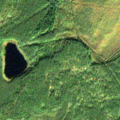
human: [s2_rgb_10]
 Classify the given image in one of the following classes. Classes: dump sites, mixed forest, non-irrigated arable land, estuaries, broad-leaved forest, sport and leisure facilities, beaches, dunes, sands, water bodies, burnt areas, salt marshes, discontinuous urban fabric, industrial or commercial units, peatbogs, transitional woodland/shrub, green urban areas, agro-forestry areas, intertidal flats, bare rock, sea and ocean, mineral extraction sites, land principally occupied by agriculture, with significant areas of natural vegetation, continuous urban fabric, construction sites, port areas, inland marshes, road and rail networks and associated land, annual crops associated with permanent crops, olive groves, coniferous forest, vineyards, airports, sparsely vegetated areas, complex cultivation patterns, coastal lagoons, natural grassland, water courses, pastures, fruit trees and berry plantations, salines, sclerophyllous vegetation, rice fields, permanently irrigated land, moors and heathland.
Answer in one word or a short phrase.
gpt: coniferous forest, mixed forest, peatbogs